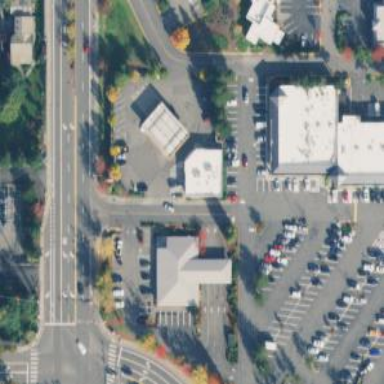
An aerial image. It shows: Convenience shop.